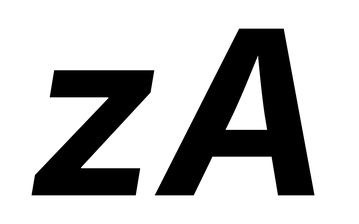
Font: Inter-Italic_Bold_Italic